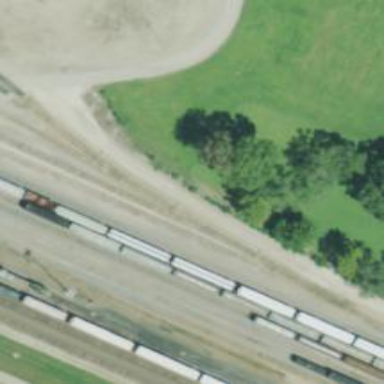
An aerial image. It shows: Railway yard.